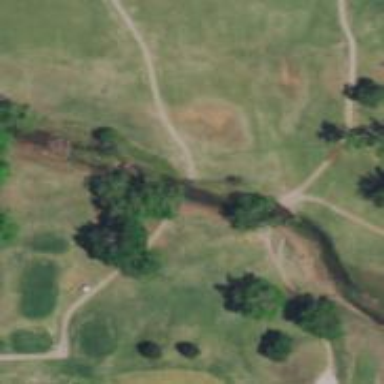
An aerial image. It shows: Service road on bridge designed for golf cartpath.